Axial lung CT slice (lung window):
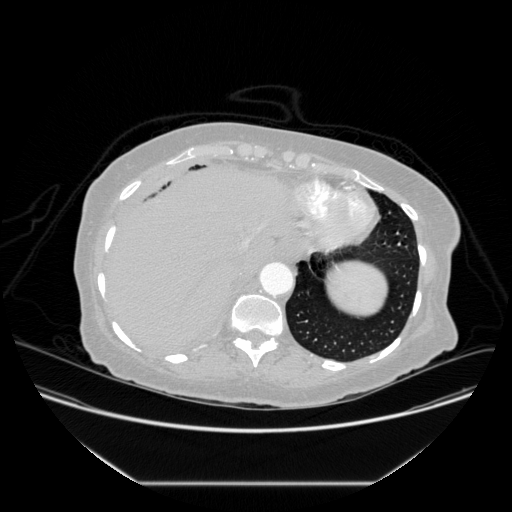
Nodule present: no